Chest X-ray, AP view. Patient: 35 years old, sex F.
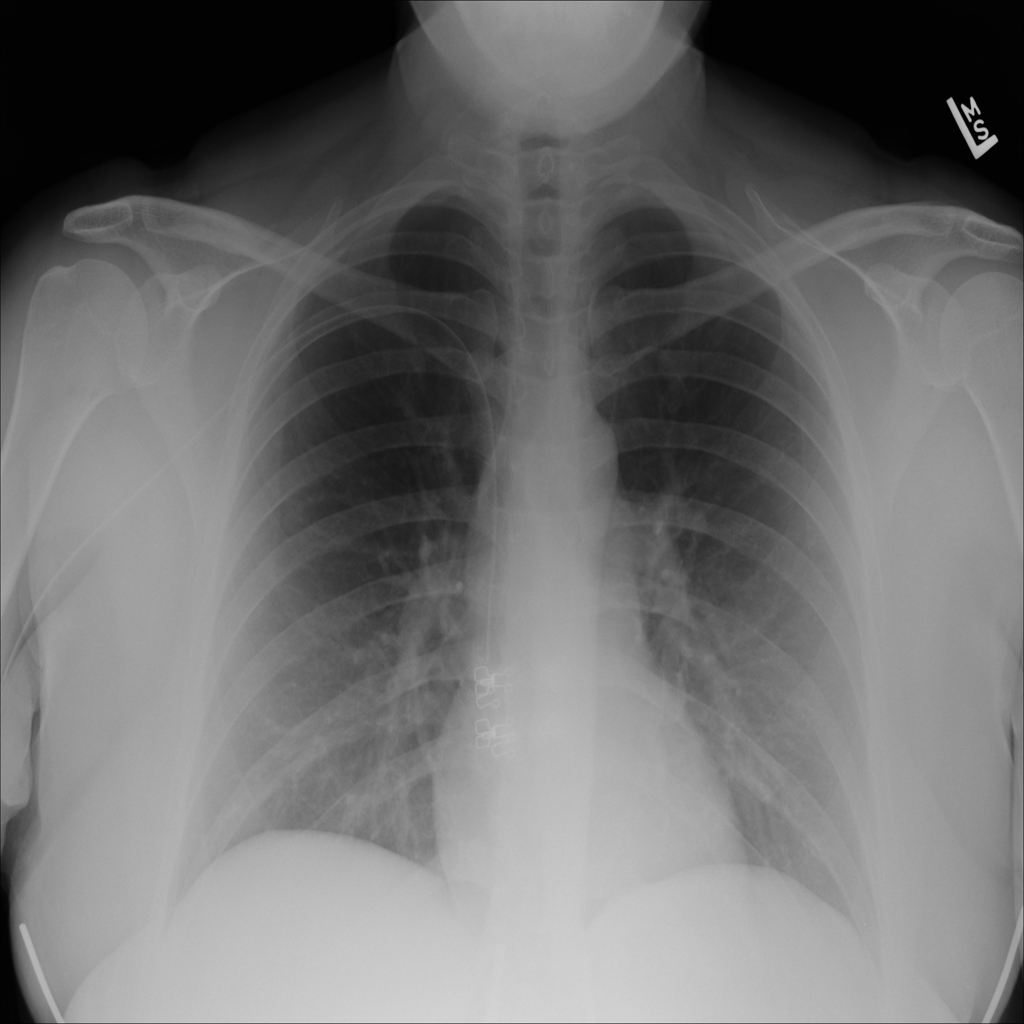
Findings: No Finding